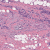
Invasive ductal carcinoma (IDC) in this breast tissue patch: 1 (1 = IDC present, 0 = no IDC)